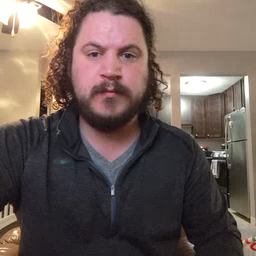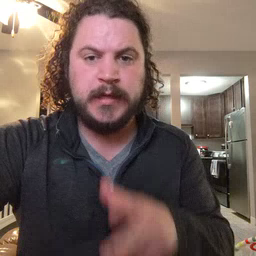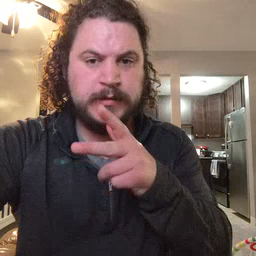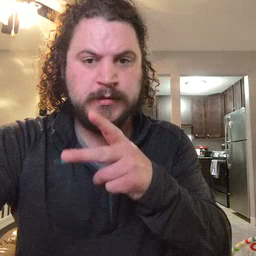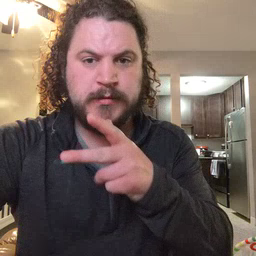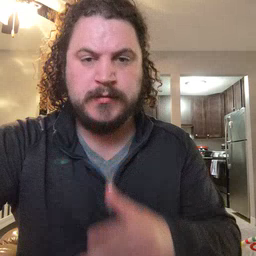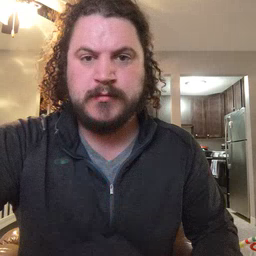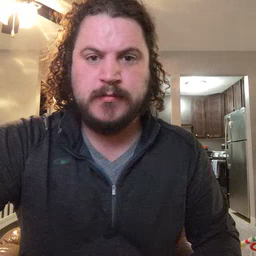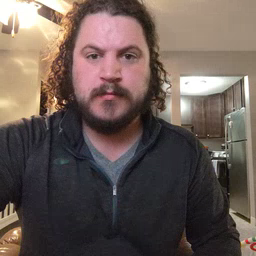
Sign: hen